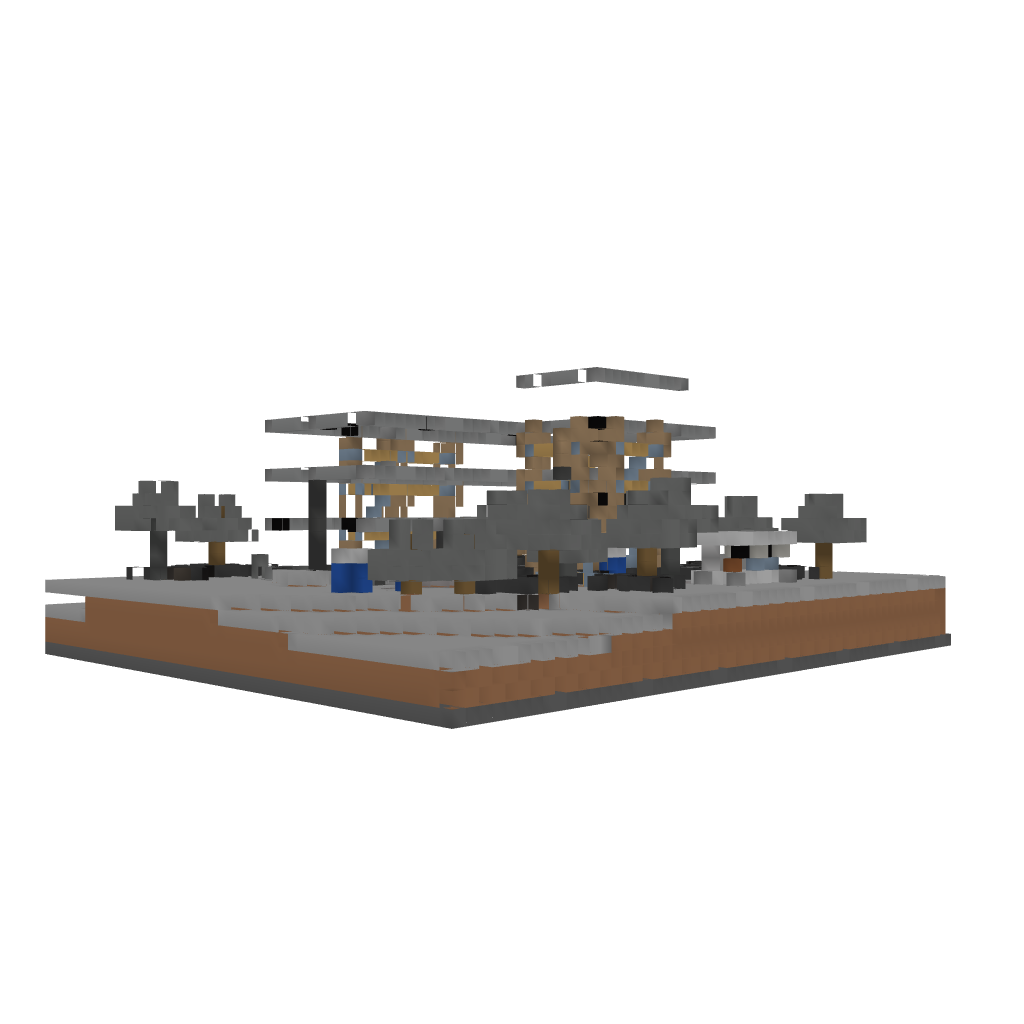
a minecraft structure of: construction site